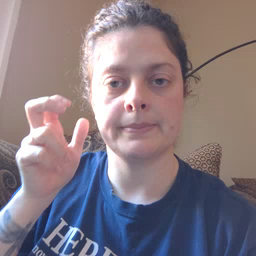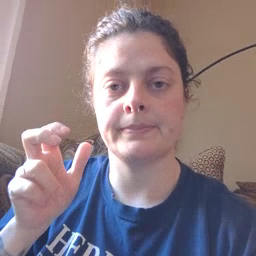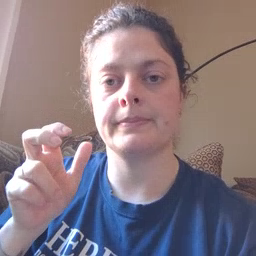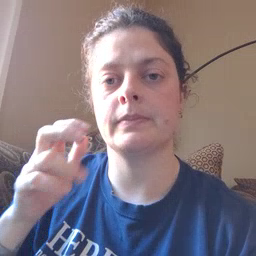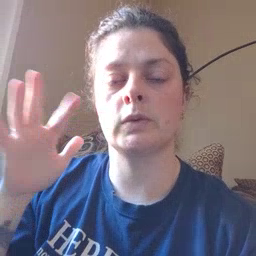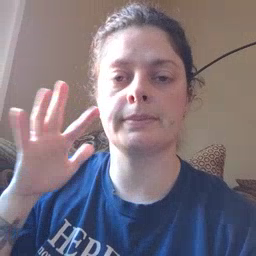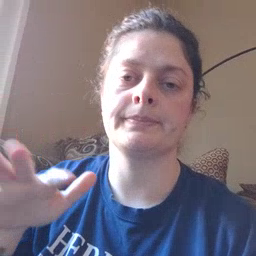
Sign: noisy